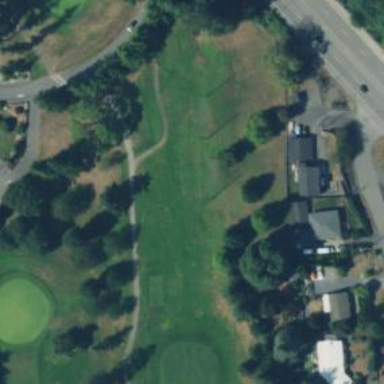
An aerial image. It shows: Path for golf carts.